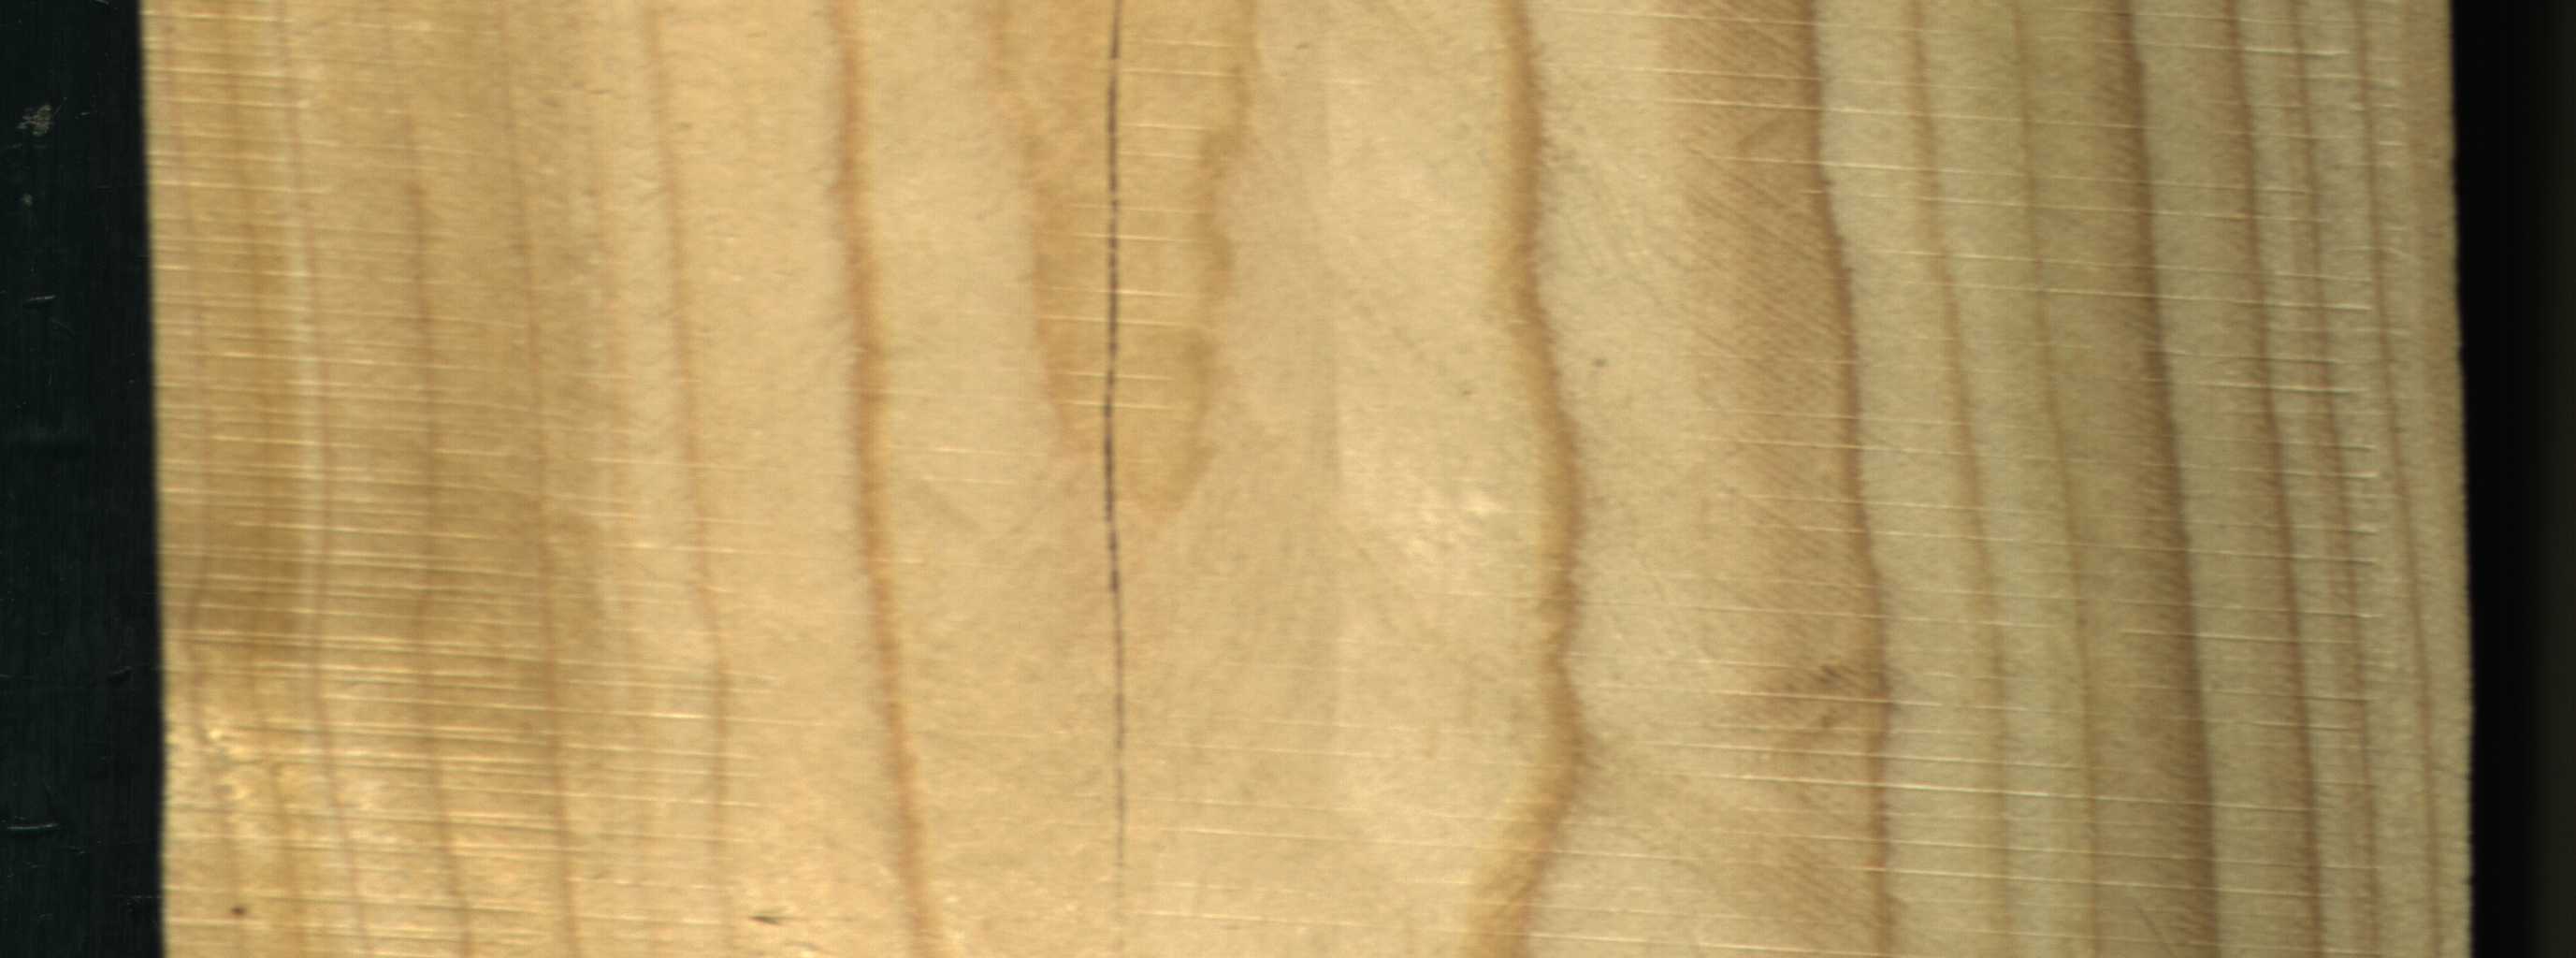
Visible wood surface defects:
Crack